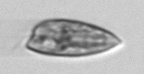
Label: Prorocentrum_dentatum